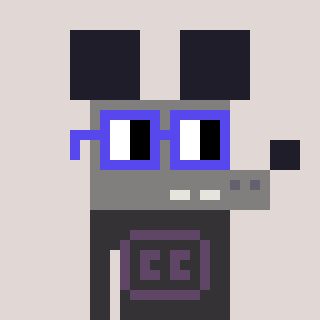
a pixel art character with square blue glasses, a mouse-shaped head and a grayscale-colored body on a warm background